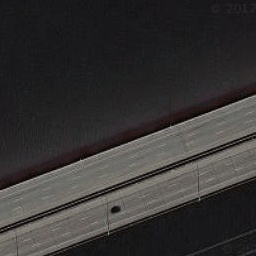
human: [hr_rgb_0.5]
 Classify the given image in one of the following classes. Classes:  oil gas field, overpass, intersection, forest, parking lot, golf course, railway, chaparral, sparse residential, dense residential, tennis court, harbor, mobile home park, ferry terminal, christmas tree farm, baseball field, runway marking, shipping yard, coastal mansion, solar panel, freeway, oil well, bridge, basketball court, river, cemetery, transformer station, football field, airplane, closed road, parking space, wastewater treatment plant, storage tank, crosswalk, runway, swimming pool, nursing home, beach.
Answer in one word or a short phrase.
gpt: bridge